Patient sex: M
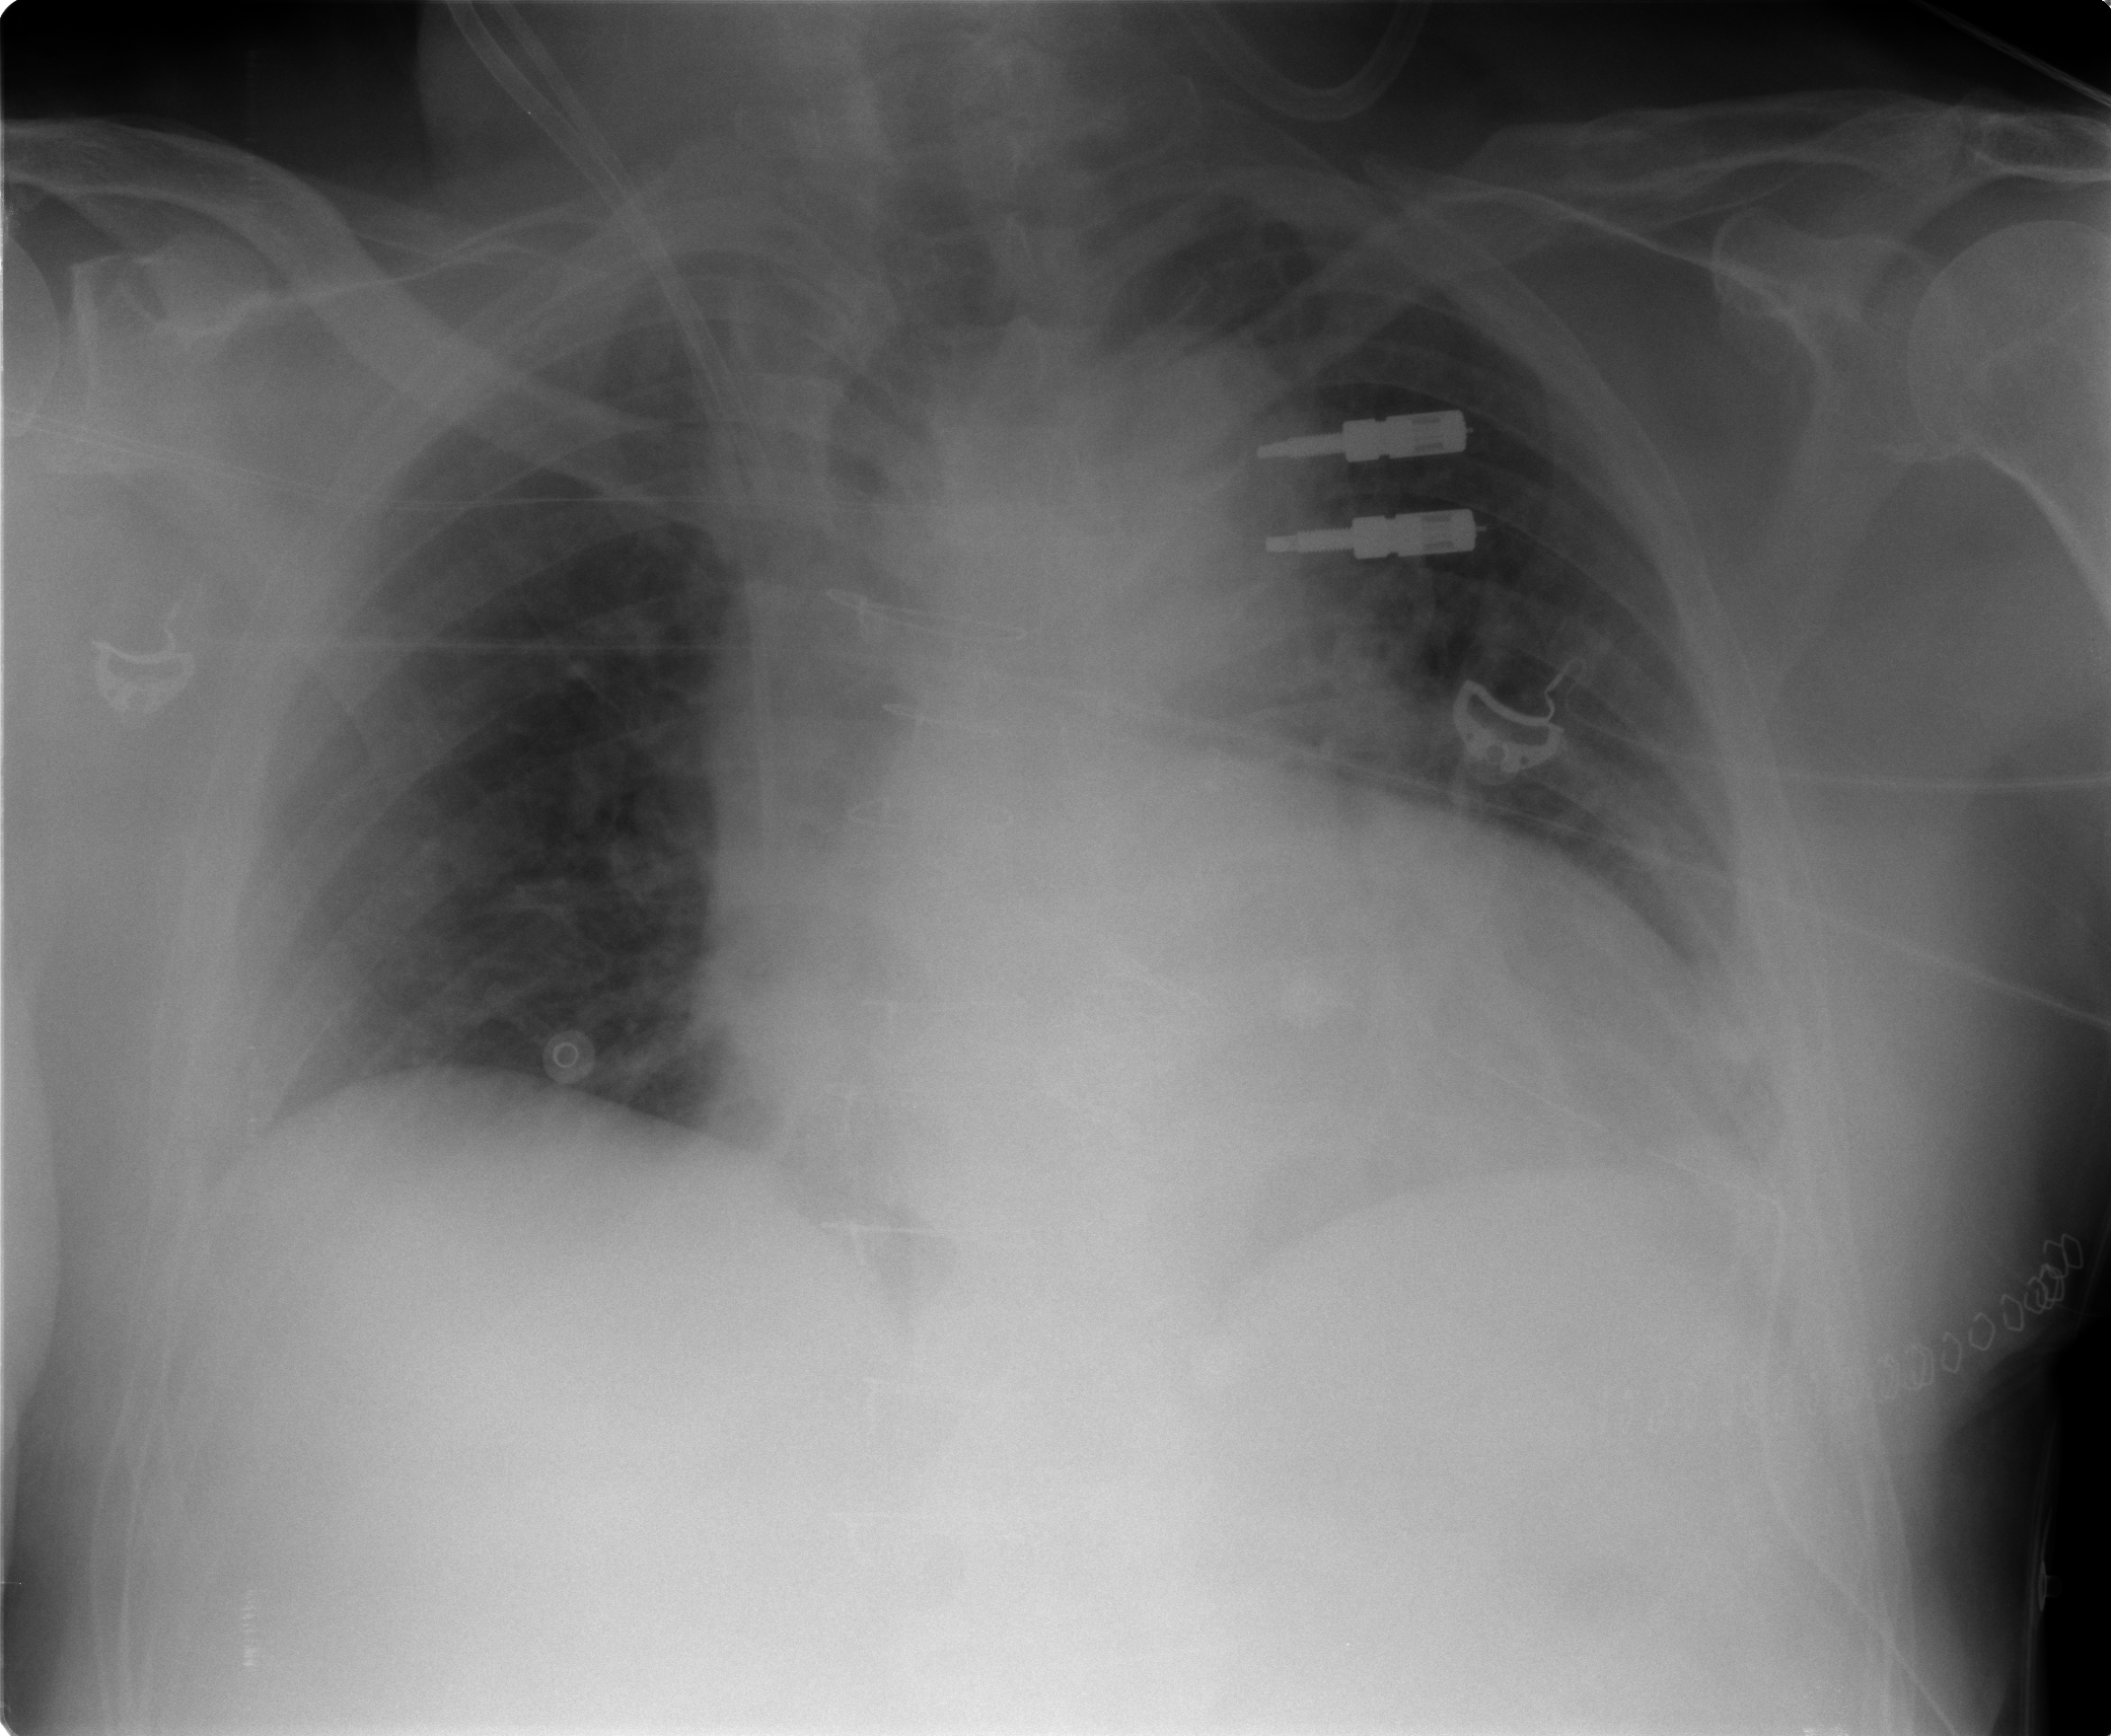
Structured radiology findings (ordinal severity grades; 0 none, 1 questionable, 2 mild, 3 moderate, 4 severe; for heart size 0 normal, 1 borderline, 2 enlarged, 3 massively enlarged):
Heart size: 2
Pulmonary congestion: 2
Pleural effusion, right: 0
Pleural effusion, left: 2
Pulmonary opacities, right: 0
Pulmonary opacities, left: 0
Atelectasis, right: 0
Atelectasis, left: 2